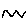
Label: zigzag